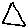
Label: triangle